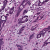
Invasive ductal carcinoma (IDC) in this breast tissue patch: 0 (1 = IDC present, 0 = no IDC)